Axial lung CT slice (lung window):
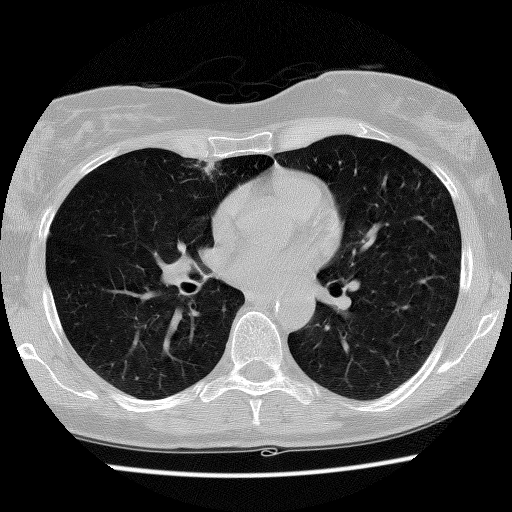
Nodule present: yes
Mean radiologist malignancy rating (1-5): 2